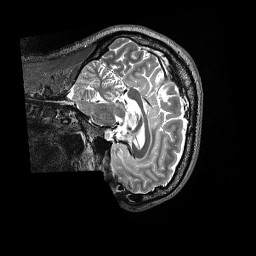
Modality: T2w
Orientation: sagittal
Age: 42
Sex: male
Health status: ill
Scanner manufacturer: siemens
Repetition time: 3.2 s